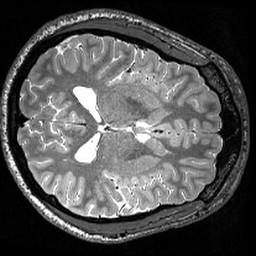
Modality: T2w
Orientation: axial
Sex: male
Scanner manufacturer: siemens
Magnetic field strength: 3 T
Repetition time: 3 s
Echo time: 0.418 s